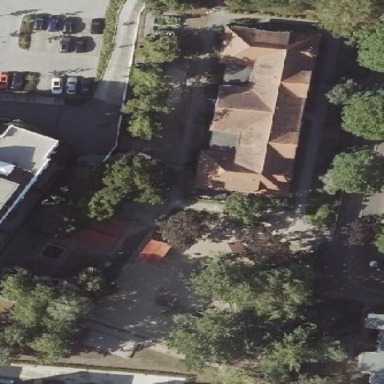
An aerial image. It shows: Kindergarten.